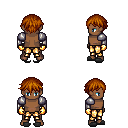
a pixel art fantasy rpg character, male body template, human, dark skin, steel arm armor, gold greaves, brunette short bangs hairstyle, gold gloves, gray slippers, four views (front, back, left, right), 2x2 character sprite sheet, small pixel art, hard edges, no anti-aliasing